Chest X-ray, PA view. Patient: 55 years old, sex F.
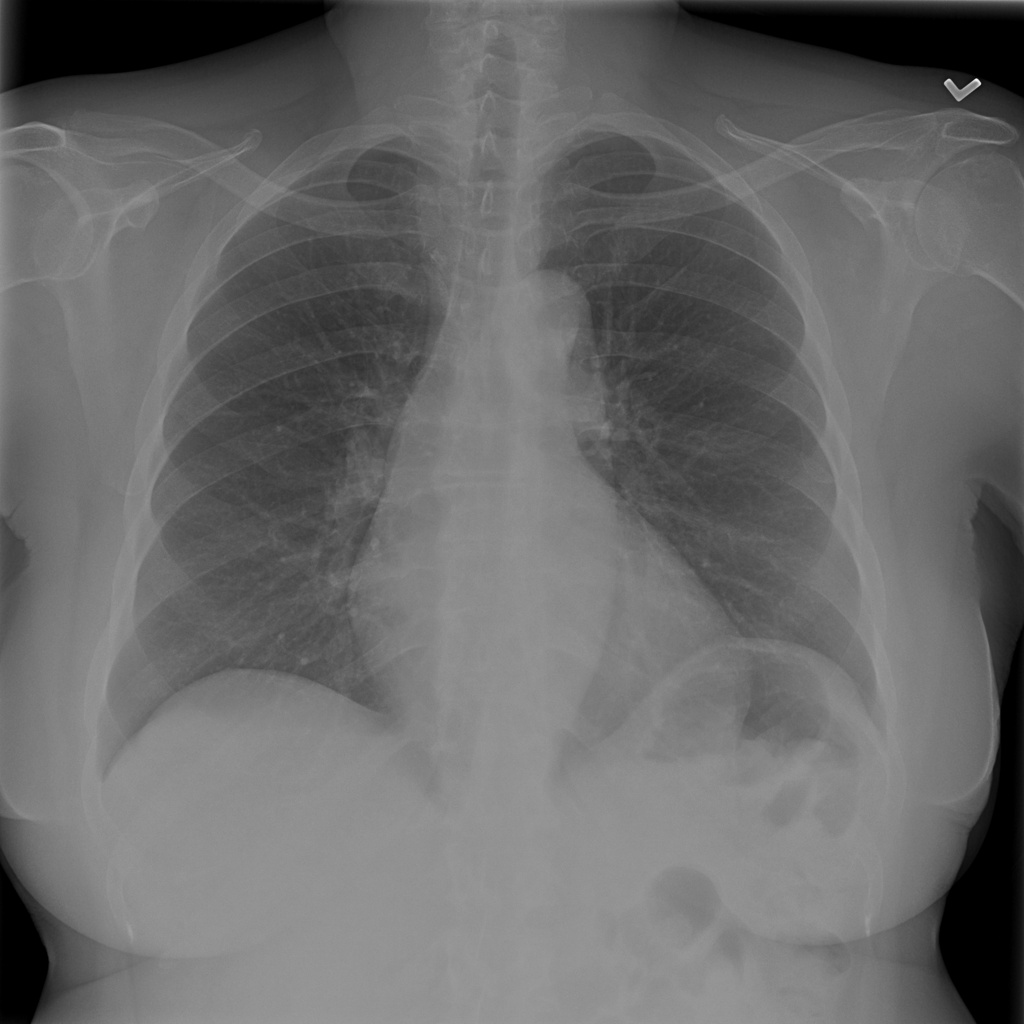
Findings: No Finding